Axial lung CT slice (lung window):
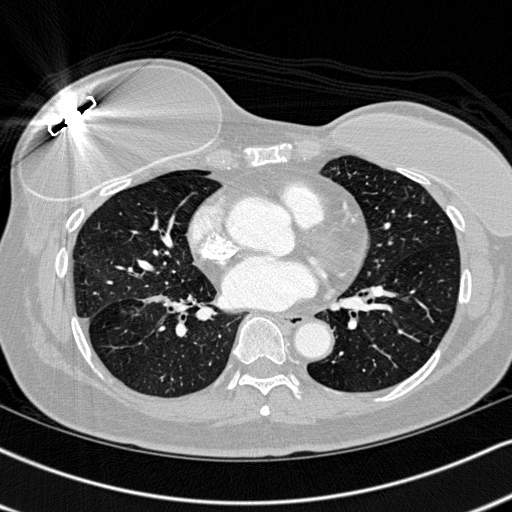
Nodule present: no